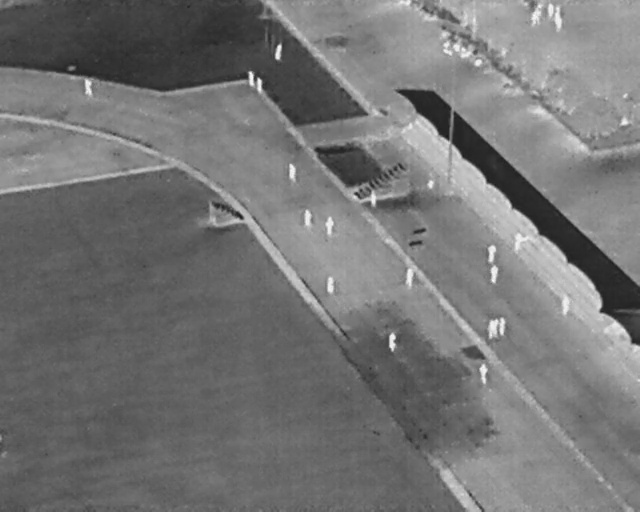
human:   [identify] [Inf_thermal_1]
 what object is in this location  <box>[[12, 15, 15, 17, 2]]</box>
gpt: <ref>1 medium person at the top left</ref>

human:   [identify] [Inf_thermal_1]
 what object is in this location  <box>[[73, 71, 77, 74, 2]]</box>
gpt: <ref>1 medium person at the bottom right</ref>